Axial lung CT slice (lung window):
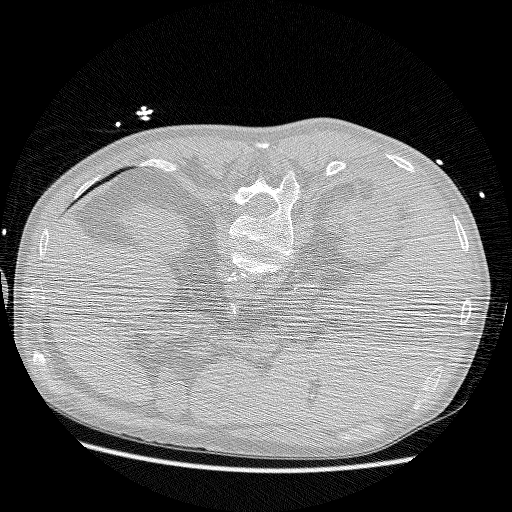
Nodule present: no